Field crop: maize
Growth stage: 2
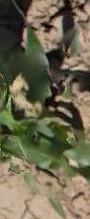
Species: maize